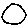
Label: circle